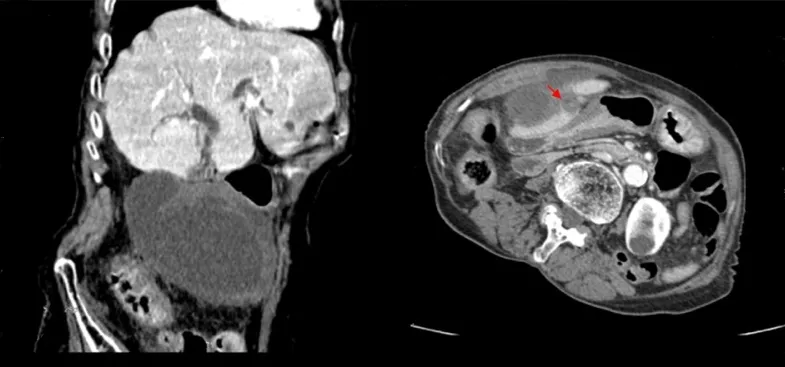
Abdominal CT revealed a distended, floating gallbladder located outside its normal fossa, with thickened wall and twisted pedicule (red arrow).
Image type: radiology (ct)